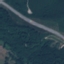
Land use / land cover: Highway